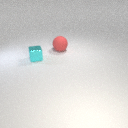
large red rubber sphere behind small cyan metal cube